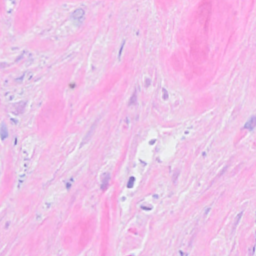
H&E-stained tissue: Breast